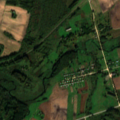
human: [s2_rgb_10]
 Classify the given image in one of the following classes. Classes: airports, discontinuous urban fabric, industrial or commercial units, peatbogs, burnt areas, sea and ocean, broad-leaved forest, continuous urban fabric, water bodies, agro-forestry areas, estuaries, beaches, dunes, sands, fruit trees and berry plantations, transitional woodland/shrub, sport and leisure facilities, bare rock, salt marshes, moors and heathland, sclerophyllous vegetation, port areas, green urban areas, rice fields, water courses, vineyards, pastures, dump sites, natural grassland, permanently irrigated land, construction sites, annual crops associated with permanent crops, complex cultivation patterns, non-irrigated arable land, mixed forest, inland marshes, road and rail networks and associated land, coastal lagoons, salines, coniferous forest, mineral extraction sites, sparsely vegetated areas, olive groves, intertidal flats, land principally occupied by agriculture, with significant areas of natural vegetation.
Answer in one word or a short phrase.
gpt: non-irrigated arable land, complex cultivation patterns, land principally occupied by agriculture, with significant areas of natural vegetation, mixed forest, transitional woodland/shrub